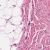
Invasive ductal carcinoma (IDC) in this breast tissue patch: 0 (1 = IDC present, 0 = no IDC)